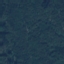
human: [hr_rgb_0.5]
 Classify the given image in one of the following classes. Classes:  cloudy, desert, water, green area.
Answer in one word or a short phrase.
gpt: green area